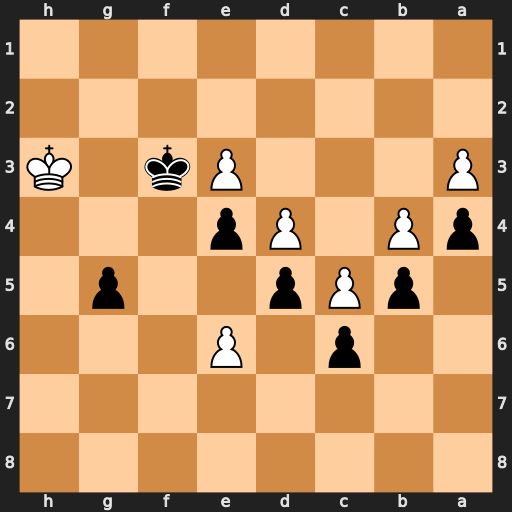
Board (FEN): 8/8/2p1P3/1pPp2p1/pP1Pp3/P3Pk1K/8/8
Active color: b
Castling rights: -
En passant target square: -
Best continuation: g4+ Kh4 g3